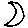
Label: moon